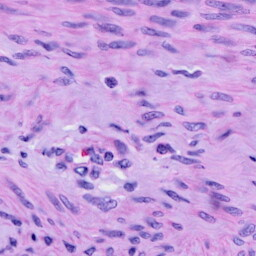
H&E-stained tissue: Cervix